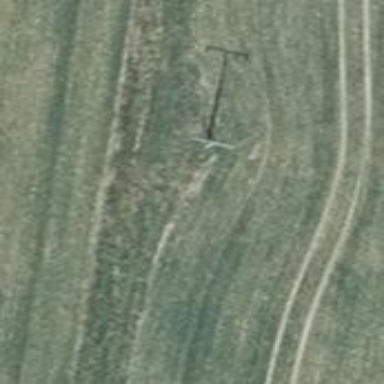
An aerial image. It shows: Power pole.